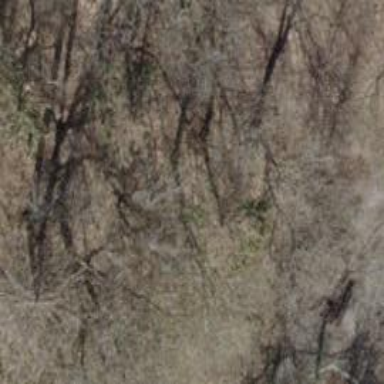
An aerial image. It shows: Brown bench.